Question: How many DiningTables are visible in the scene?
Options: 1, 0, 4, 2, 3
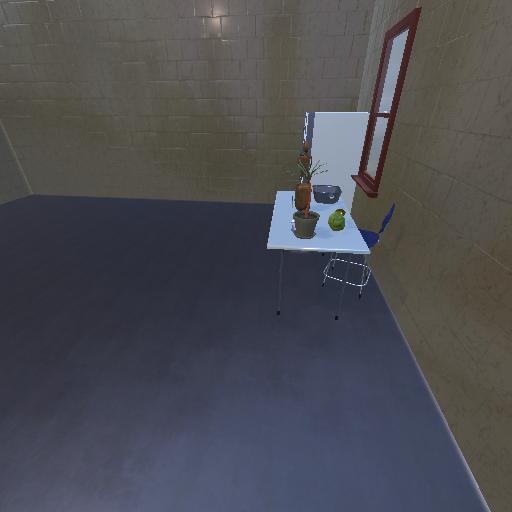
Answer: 1